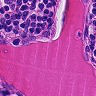
Metastatic tissue present: no